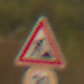
Verkehrszeichen: Arbeitsstelle
Zusatzzeichen unten: Geschwindigkeit20
Umgebung: Outdoor, Suburban
Tageszeit: SunriseSunset
Wetter: PartlyCloudy
Licht: Natural
Jahreszeit: NotSpecified
Kontrast: MediumContrast